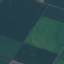
Land use / land cover: AnnualCrop